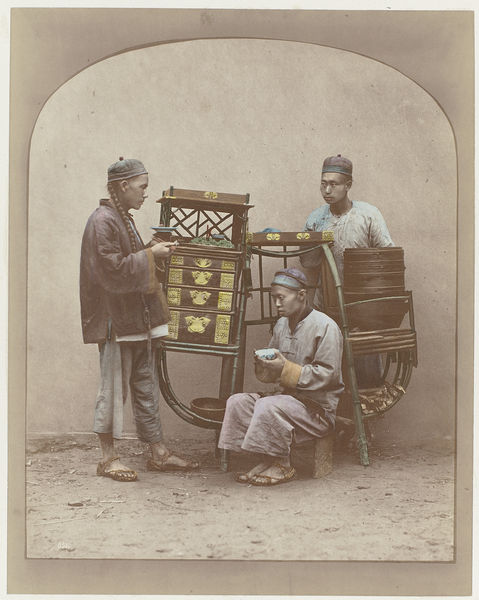
Titel: Drie Chinese kooplieden bij een wagen
Künstler: Baron Raimund von Stillfried und Ratenitz
Standort: Amsterdam
Institution: Rijksmuseum
Schlagwörter: haare, japan, arbeiter, gestell, sandalen, foto, asien, geschirr, china, schubladen, indien, indianer, mongolei, schina